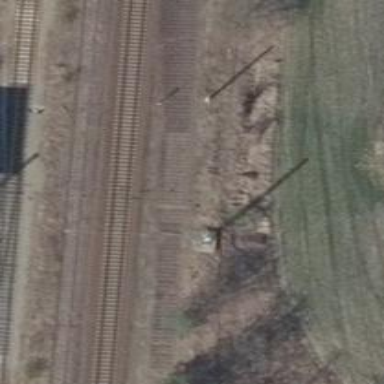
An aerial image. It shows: Abandoned railway siding.